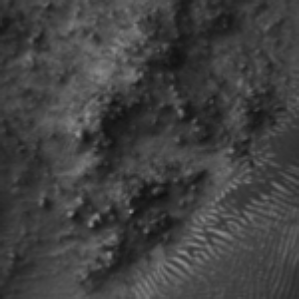
Label: frost